Field crop: tomato
Growth stage: 1
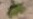
Species: solanum